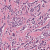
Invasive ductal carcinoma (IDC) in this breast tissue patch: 1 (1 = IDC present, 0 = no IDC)